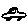
Label: car